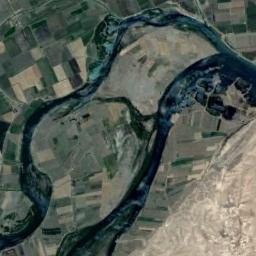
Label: river